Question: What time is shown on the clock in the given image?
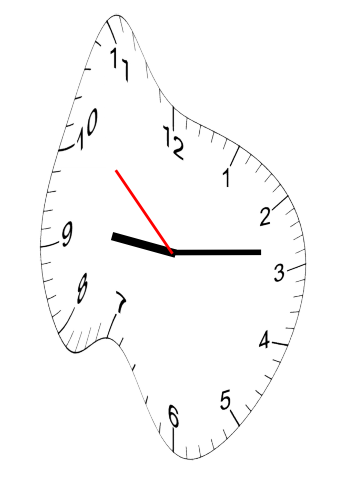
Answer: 09:13:52